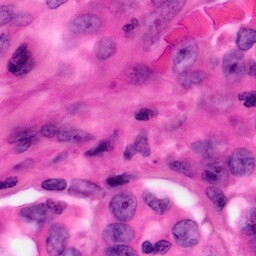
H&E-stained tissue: Pancreatic